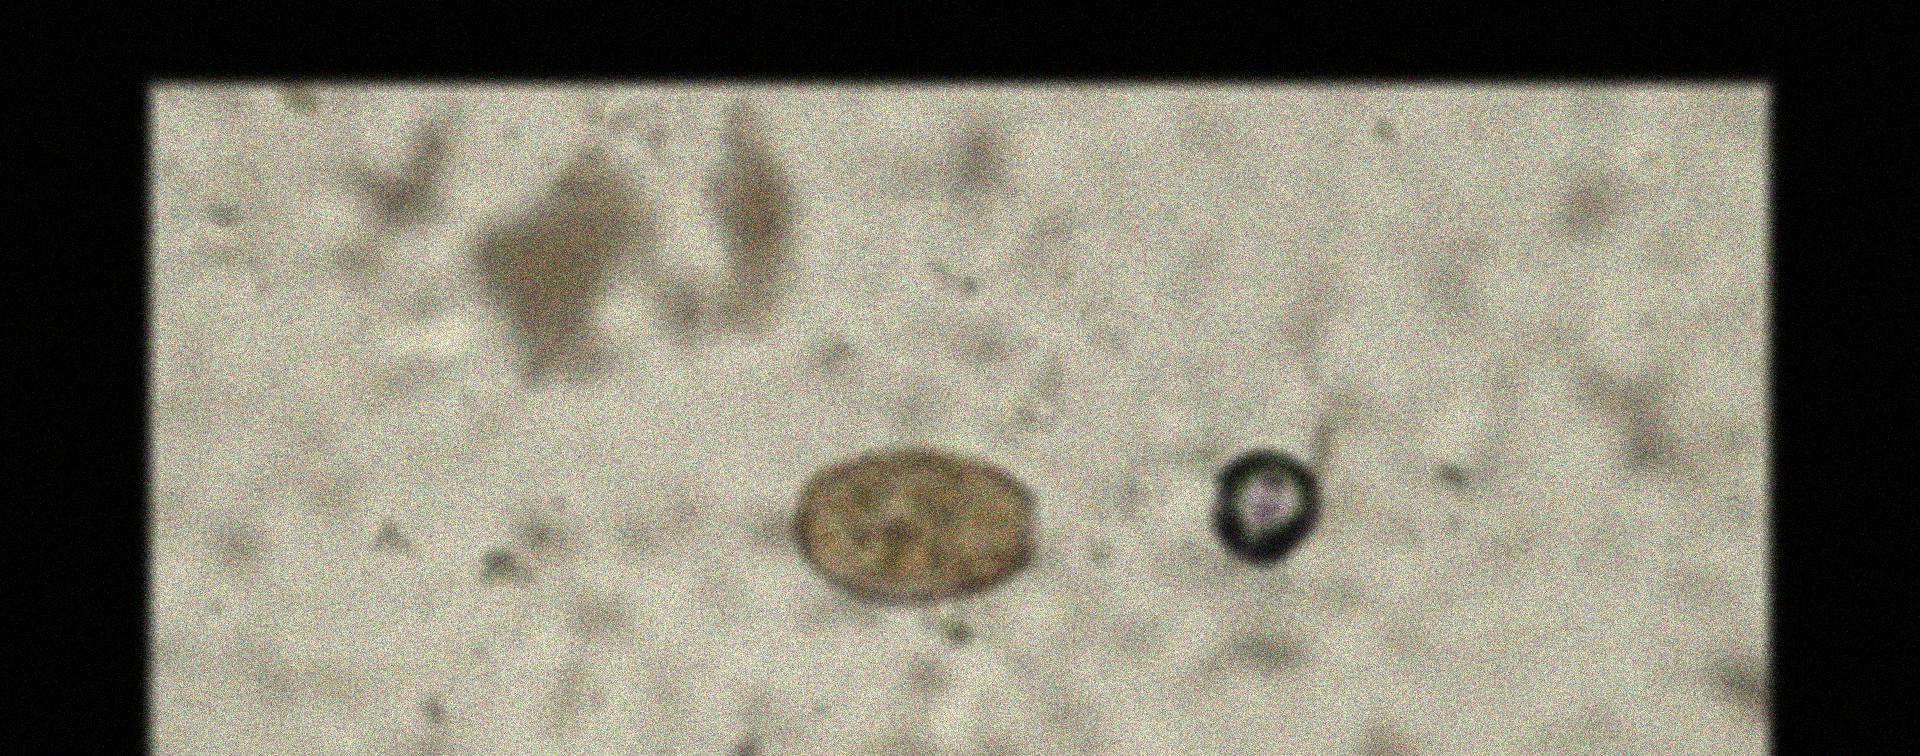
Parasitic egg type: Paragonimus spp